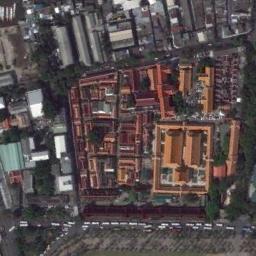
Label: palace